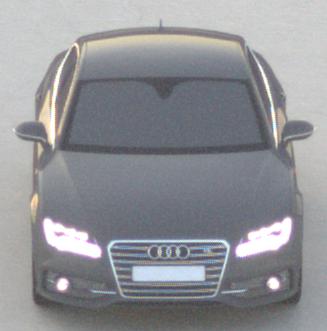
Make: Audi
Model: S7 Sportback cod
Detailed model: S7 (4G) Sportback
Model produced from: 2012/06
Model produced until: 2014/05
Doors: 5
Color: gray
Road condition: dry road
Daytime: sunrise or sunset
Contrast: low contrast